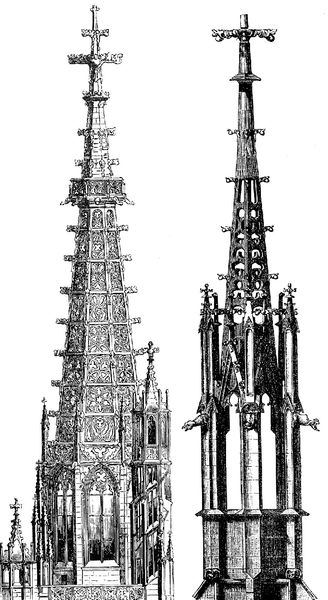
Titel: Esslingen, Frauenkirche, Westturm, Helm  und Bebenhausen, Zisterzienserkloster, Sommer-Refektorium, Dachreiter
Schlagwörter: weiß, kirchturm, fenster, laterne, schwarz, skizze, zeichnung, rose, architektur, spitze, stein, kirche, gotik, turm, grafik, graphik, spitz, fein, kirchtürme, krabbe, kreuz, türme, dom, druck, druckgraphik, druckgrafik, schwarzweiß, helm, entwurf, münster, kathedrale, gotisch, spitzbogen, fresken, plan, durchbrochen, wasserspeier, verzierungen, rosetten, lanzettfenster, sakralbau, masswerk, fesnter, riss, architekt, tambour, spitzdach, krabben, stabwerk, fiale, ulm, zwillingsfenster, steinschnitt, schwazr, stabil, kompliziert, fischblase, fialturm, gargoyl, filialturm